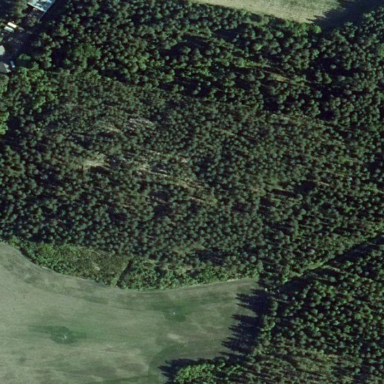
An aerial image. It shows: Forest area.